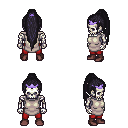
a pixel art fantasy rpg character, male body template, skeleton, white tunic, red pants, raven extra-long topknot hairstyle, purple tiara, maroon shoes, four views (front, back, left, right), 2x2 character sprite sheet, small pixel art, hard edges, no anti-aliasing